Question: I want to color classes in my class diagram, based on a certain criteria, and then display a legend, that would look roughly like:

If I could add an HTML table within PlantUML's 'legend' and 'endlegend', I could achieve this by changing the cell backgrounds. However, adding the HTML '<table>' doesn't work. I also tried using <URL> to insert a table, but I couldn't find any way to color the cells of the table.
Is there any way to achieve this?
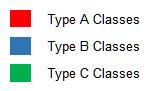
Answer: This is not perfect, but you can use a creole table. (see
<URL>
'''
@startuml class foo
legend
|= |= Type |
|<back:#FF0000> </back>| Type A class |
|<back:#00FF00> </back>| Type B class |
|<back:blue> </back>| Type C class |
endlegend
@enduml
'''

There are some drawing artifacts, but is it what you are expecting ?
From the plantuml forum. Where they allowed to copy this answer here.
> Yes, please copy/paste our answer to StackOverflow : it would indeed by helpful
<URL>